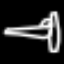
Label: bed